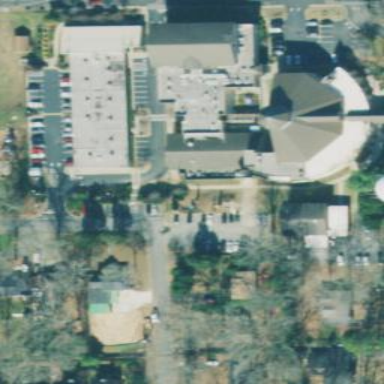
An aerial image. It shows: Building that is place of worship.